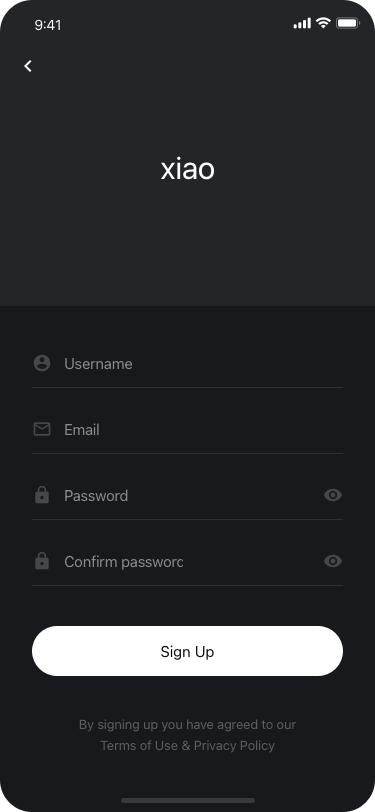
Text in this UI design:
xiao
By signing up you have agreed to our
Terms of Use & Privacy Policy
Sign Up
Username
Email
Password
Confirm password